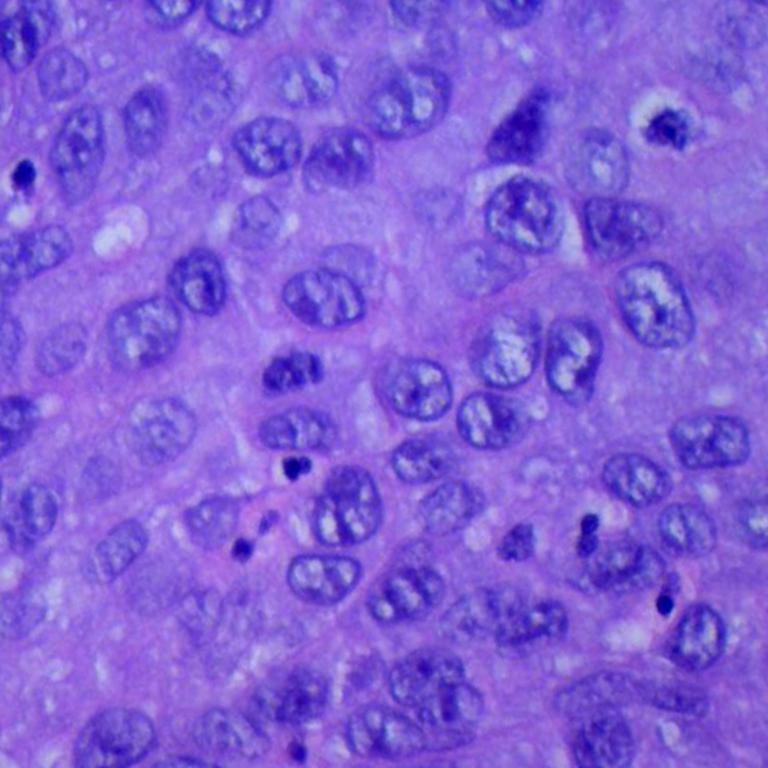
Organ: lung
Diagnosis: squamous carcinomas